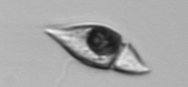
Label: Amphidinium